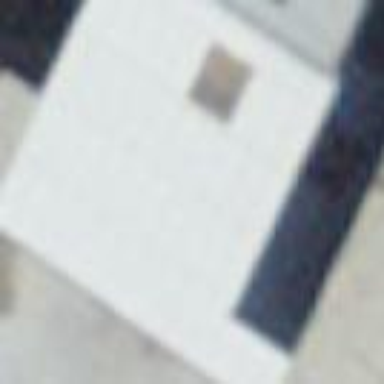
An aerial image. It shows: The skillion-shaped grey roof of building.